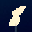
Label: 8